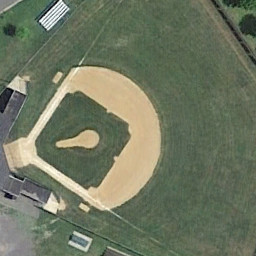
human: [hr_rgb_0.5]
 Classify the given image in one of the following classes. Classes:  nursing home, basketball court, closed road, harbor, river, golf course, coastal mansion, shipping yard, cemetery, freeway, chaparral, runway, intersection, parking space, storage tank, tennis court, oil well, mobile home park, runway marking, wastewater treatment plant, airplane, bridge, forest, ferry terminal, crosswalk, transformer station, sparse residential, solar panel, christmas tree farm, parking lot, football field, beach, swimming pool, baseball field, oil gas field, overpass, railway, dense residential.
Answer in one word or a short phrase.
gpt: baseball field